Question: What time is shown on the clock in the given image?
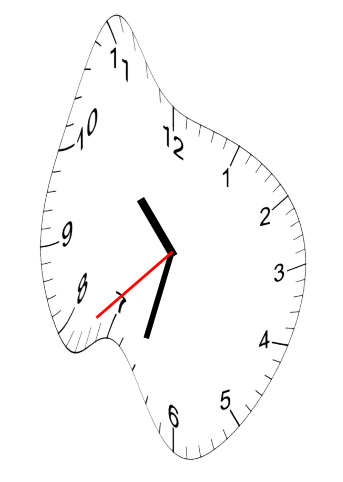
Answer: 10:32:38